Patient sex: F
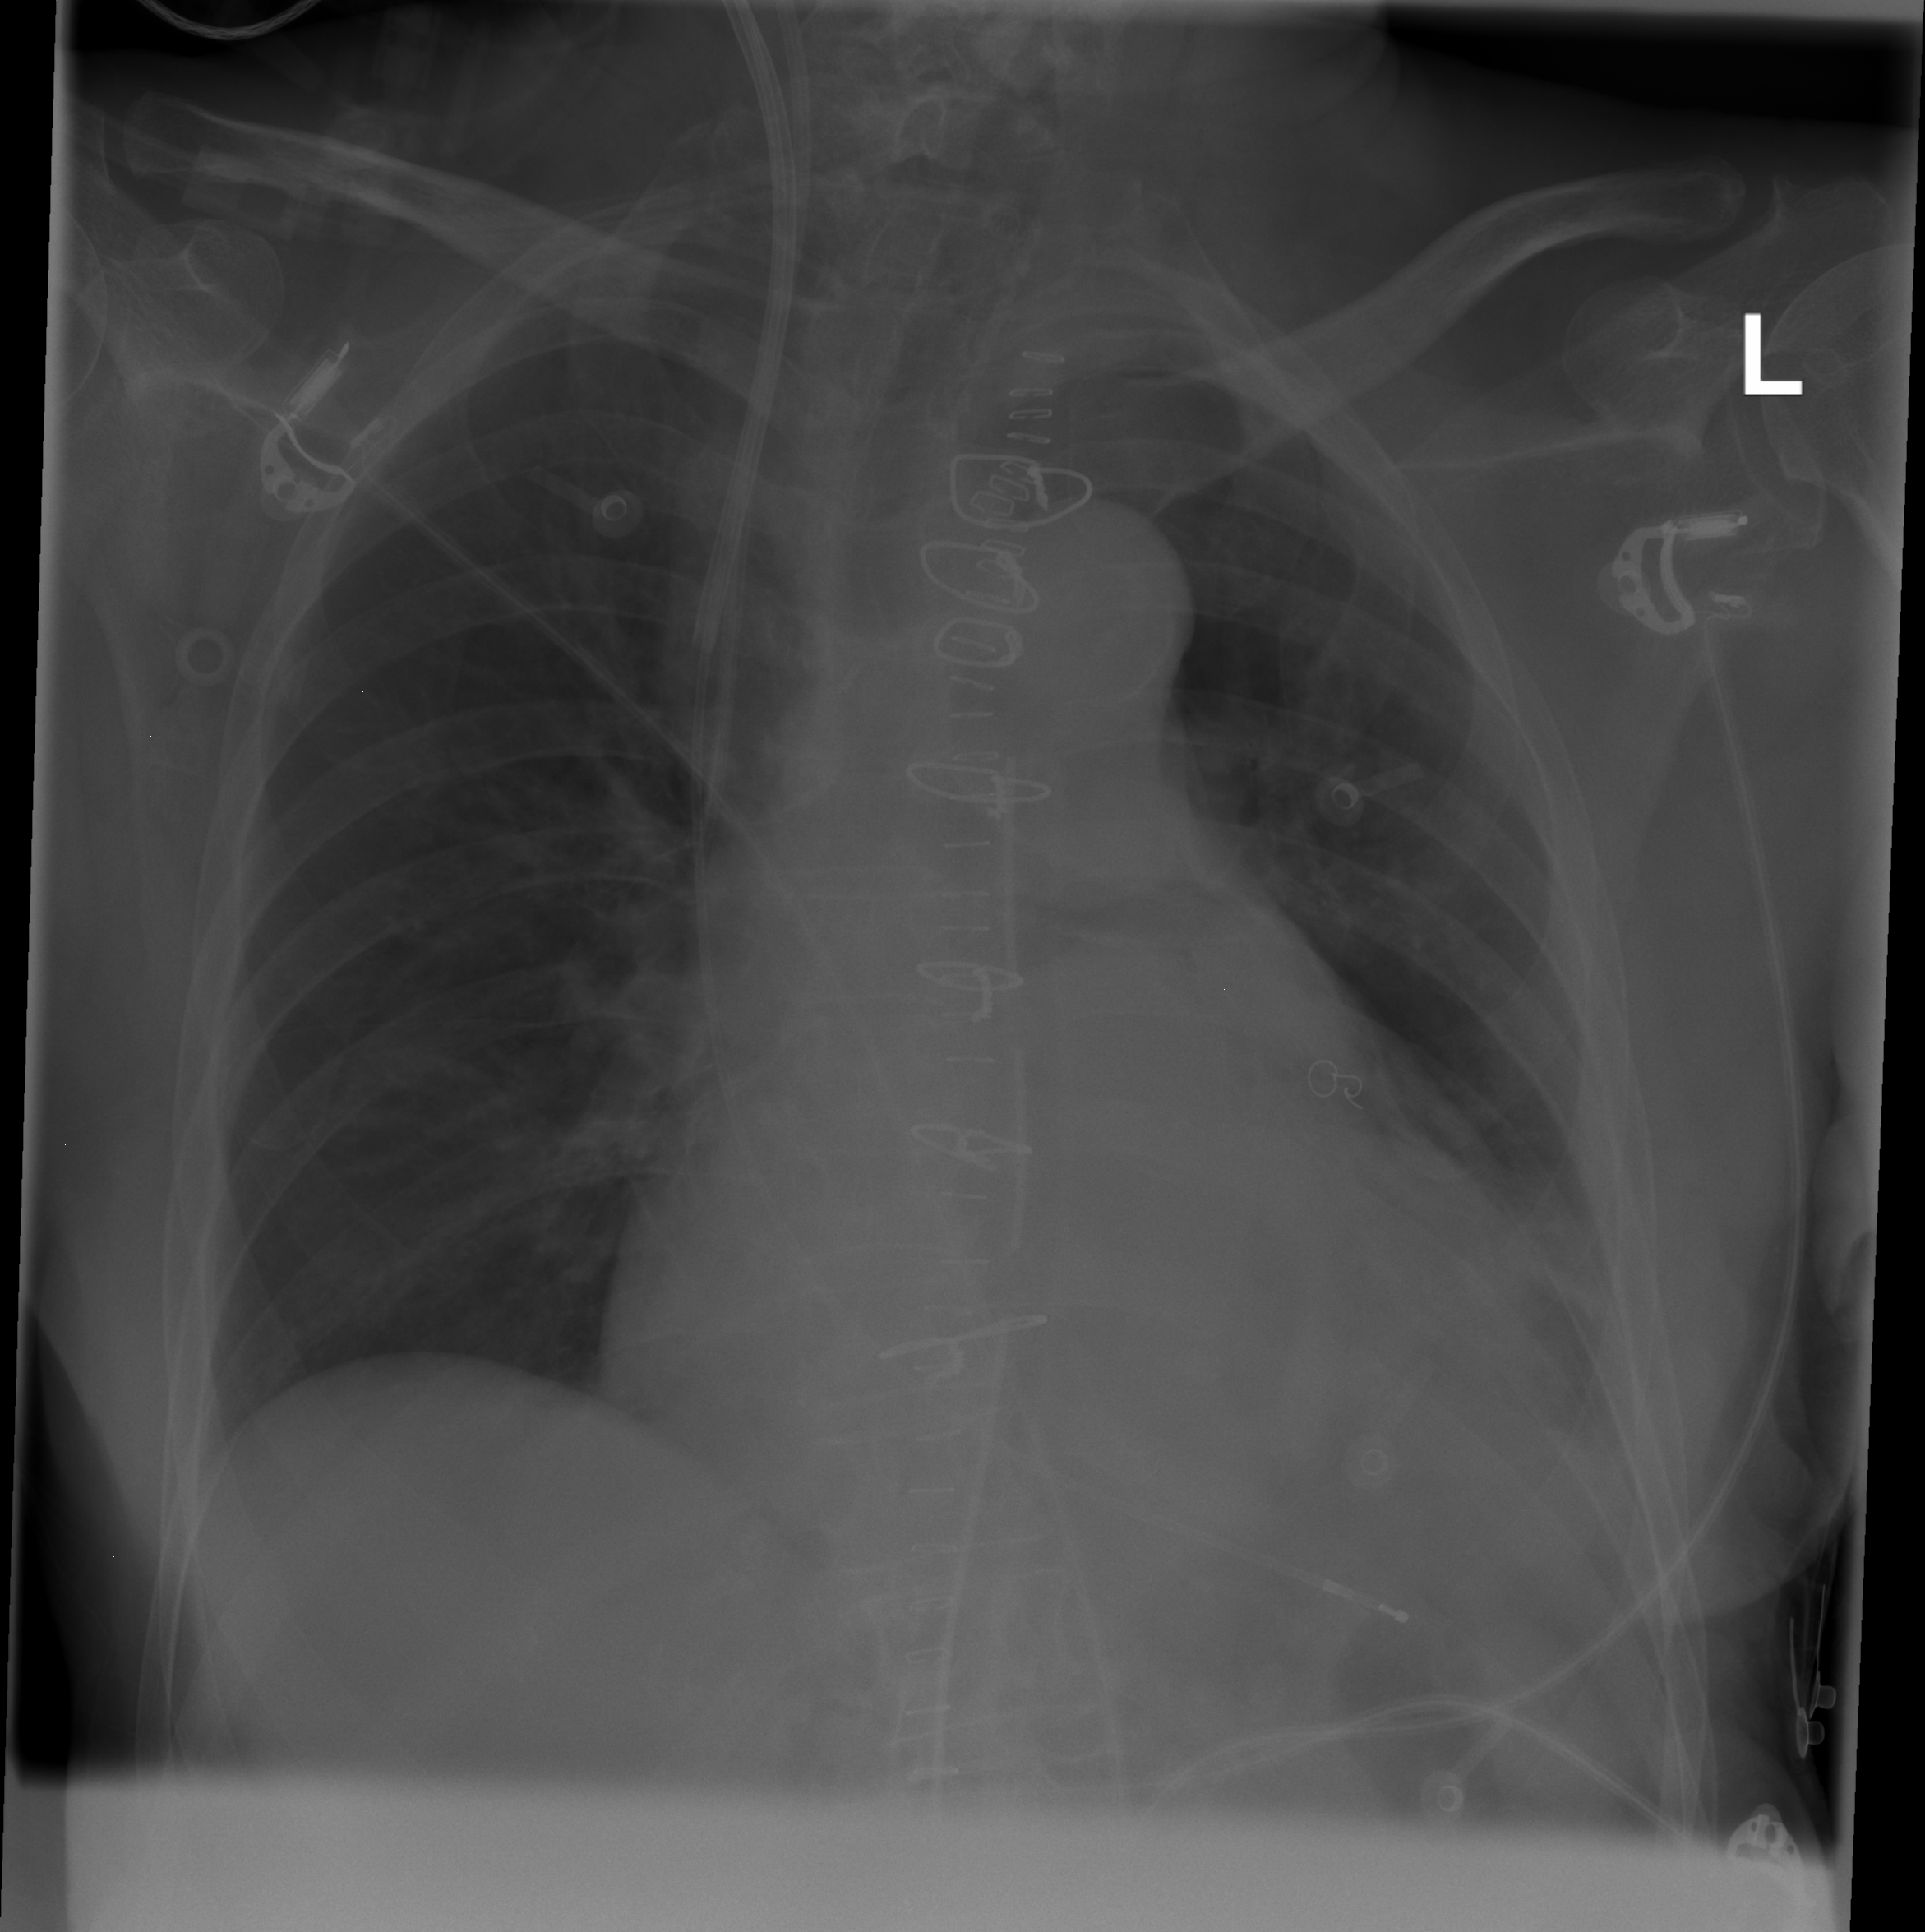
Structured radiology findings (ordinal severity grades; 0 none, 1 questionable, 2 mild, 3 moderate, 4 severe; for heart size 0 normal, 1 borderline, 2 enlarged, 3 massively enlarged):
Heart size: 2
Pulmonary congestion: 2
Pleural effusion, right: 0
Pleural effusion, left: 2
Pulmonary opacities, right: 0
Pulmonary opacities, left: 0
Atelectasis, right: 0
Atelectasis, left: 2